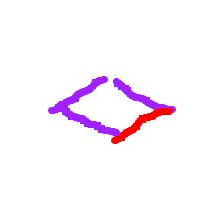
Shape: rhombus